Question: I am trying to read in a 'csv' file into an array. This picture illustrates the project structure:

I am trying to read in the 'Terms-to-Block.csv' file withing the 'TagBlacklistValidator' class:
'''
public function validate($value, Constraint $constraint)
{
$tags = explode(",", $value);
$blacklist = array_map('str_getcsv', file('../Utilities/Terms-to-Block.csv'));
var_dump($blacklist);
}
'''
I am getting the error 'failed to open stream: No such file or directory'. How do I need to pass the path to 'file(...)' ?
(This annotation is used in 'Entity/Tag.php')
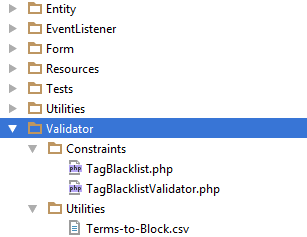
Answer: Tell PHP to magically insert the directory of the current file before the relative filepath. So:
'''
$filename = __DIR__'.'/../Utilities/Terms-to-Block.csv;
'''